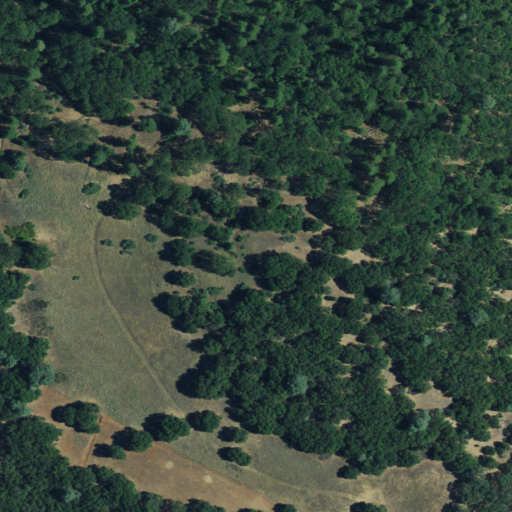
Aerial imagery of mountain in California named Cottage Hill containing evergreen forest, shrub, and deciduous forest